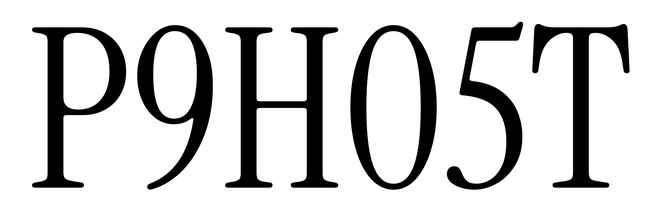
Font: InstrumentSerif-Regular